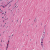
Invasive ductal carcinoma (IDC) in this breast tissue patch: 0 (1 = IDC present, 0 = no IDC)